Aerial crown-view tile of a tropical tree (Barro Colorado Island, Panama), acquired 20250124:
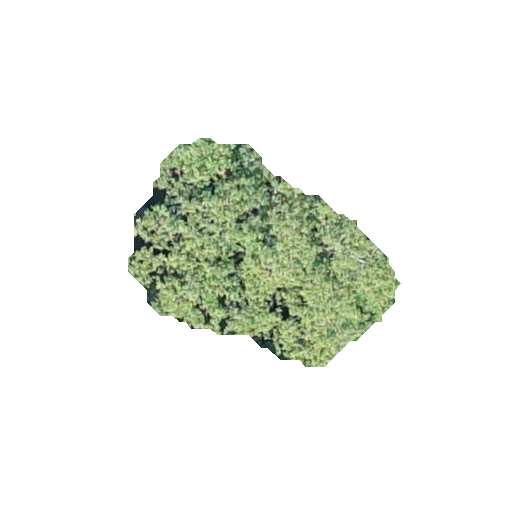
Species: Hieronyma alchorneoides
GBIF accepted scientific name: Hieronyma alchorneoides
Crown area: 58.109 m²